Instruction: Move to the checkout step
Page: cart
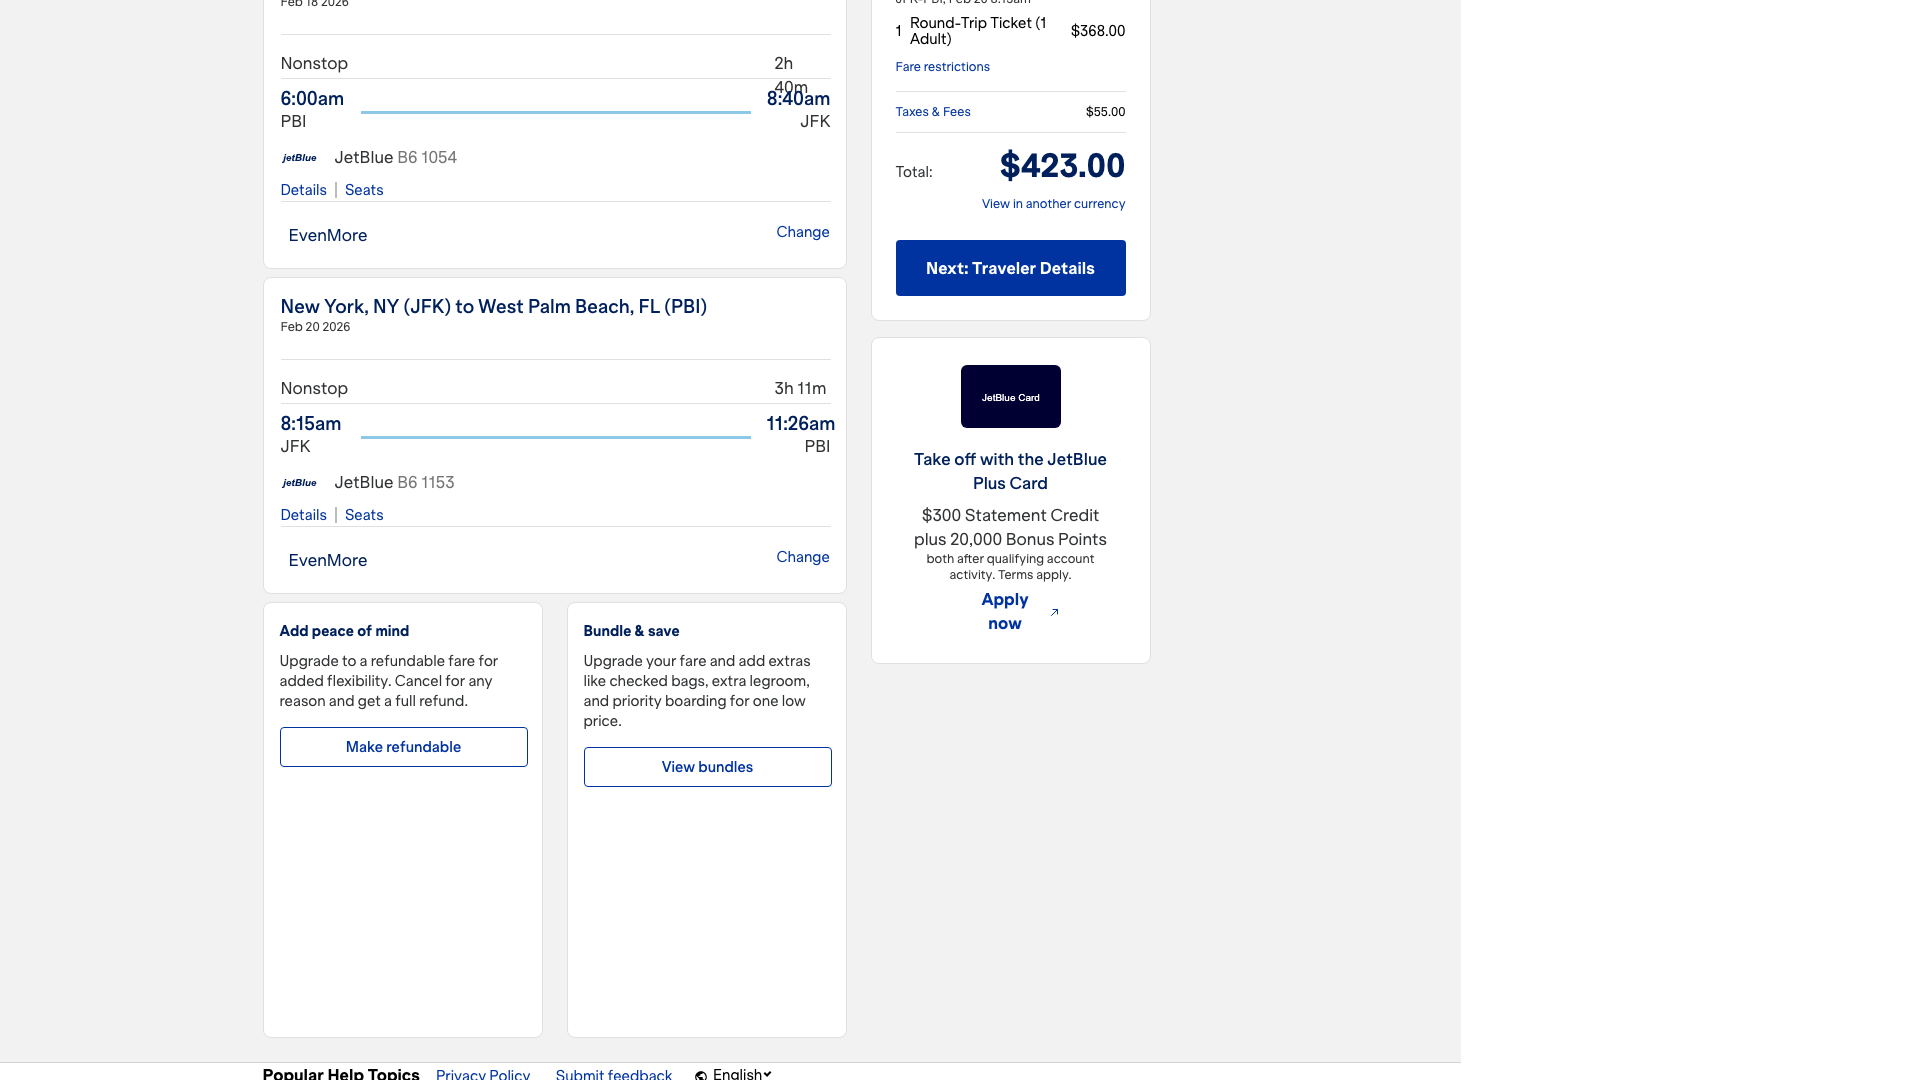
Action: click